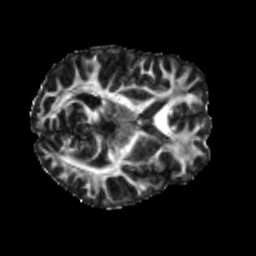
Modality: FA
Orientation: axial
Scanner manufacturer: siemens
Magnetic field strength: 3 T
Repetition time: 4 s
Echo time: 0.0594 s